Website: lowes
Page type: billing-address
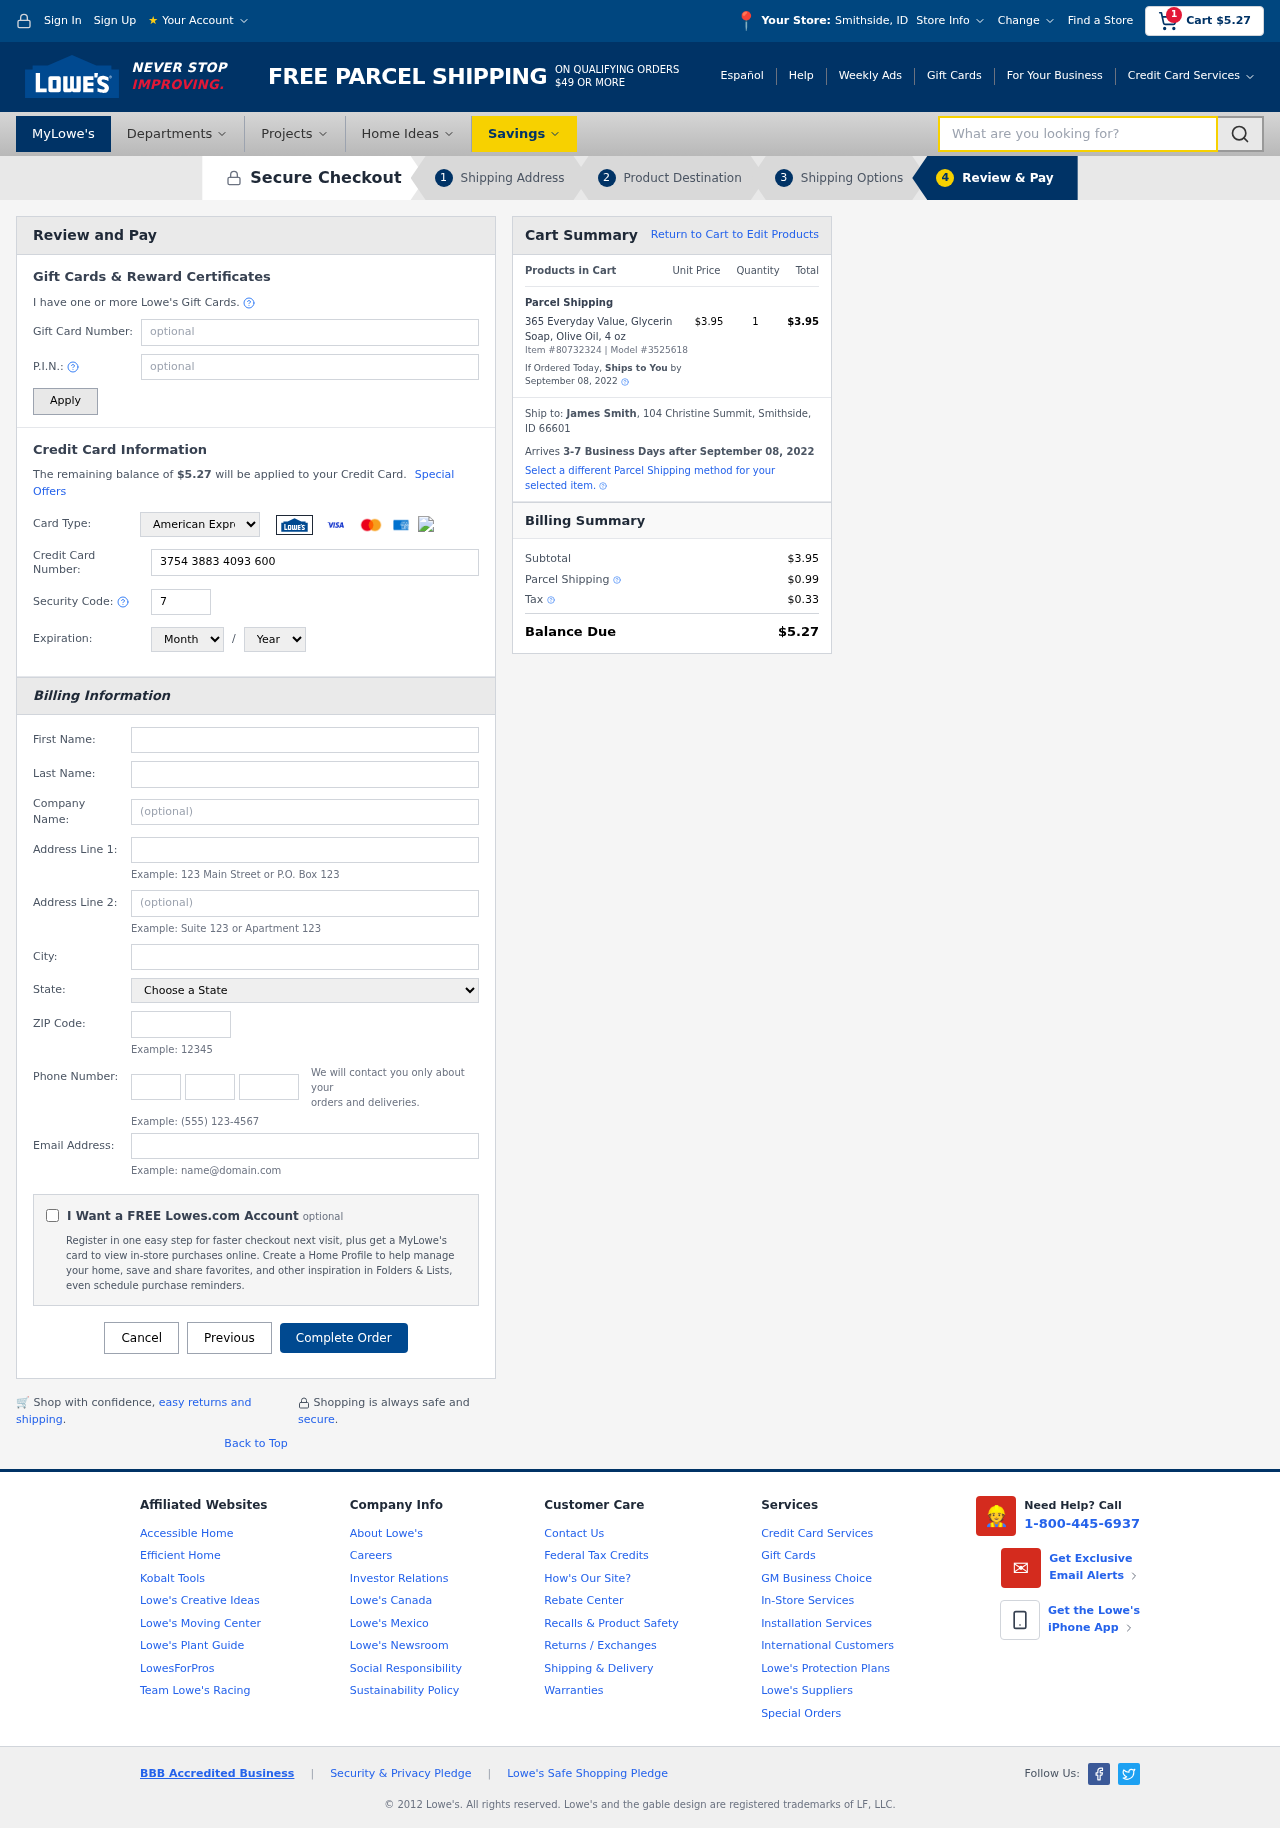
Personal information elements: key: PII_CARD_CVV
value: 7178
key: PII_CARD_EXPIRY_MONTH
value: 06
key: PII_CARD_EXPIRY_YEAR
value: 30
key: PII_CARD_NUMBER
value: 3754 3883 4093 600
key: PII_CARD_TYPE
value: American Express
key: PII_CITY
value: Smithside
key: PII_CITY_STATE
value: Smithside, ID
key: PII_COMPANY
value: Collins, Rich and Gardner
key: PII_EMAIL
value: james.smith@hotmail.com
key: PII_FIRSTNAME
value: James
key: PII_FULLNAME
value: James Smith
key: PII_LASTNAME
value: Smith
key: PII_PHONE_AREA
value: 987
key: PII_PHONE_PREFIX
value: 496
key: PII_PHONE_SUFFIX
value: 4797
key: PII_POSTCODE
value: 66601
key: PII_STATE
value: Idaho
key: PII_STREET
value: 104 Christine Summit
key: PII_STREET2
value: Apt. 219
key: PII_CITY_STATE_ZIP
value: Smithside, ID 66601
Product elements: key: PRODUCT1_NAME
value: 365 Everyday Value, Glycerin Soap, Olive Oil, 4 oz
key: PRODUCT1_PRICE
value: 3.95
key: PRODUCT1_QUANTITY
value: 1
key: PRODUCT_ITEM_NUMBER
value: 80732324
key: PRODUCT_MODEL_NUMBER
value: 3525618
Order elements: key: ORDER_SUBTOTAL
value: $5.27
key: ORDER_TOTAL
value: $5.27
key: ORDER_SHIPPING_DATE
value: September 08, 2022
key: ORDER_SUBTOTAL
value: $3.95
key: ORDER_DELIVERY_DATE
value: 3-7 Business Days after September 08, 2022
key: ORDER_SHIPPING_DATE2
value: September 08, 2022
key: ORDER_SUBTOTAL2
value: $3.95
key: ORDER_SHIPPING_COST
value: $0.99
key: ORDER_TAX
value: $0.33
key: ORDER_TOTAL2
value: $5.27
Search elements: key: HEADER_SEARCH
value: What are you looking for?